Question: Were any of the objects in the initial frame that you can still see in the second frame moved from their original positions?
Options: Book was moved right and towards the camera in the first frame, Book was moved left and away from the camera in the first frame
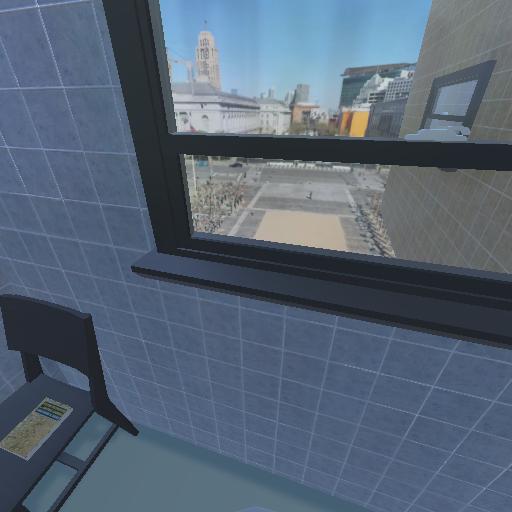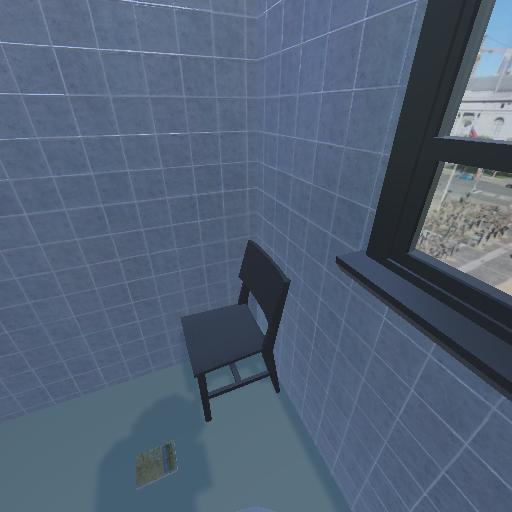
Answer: Book was moved right and towards the camera in the first frame